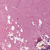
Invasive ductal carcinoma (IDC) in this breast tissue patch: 0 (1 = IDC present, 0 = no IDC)